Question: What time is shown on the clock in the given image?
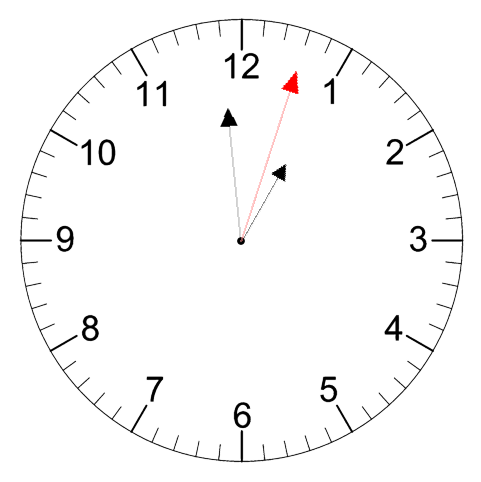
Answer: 12:59:03